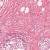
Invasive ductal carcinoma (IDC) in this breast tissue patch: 0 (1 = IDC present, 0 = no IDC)